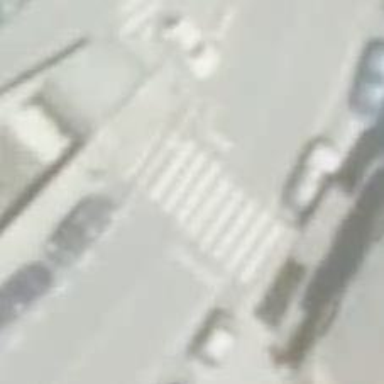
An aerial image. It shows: Uncontrolled zebra crossing on the road.